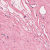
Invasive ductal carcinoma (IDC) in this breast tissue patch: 0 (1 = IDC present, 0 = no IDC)